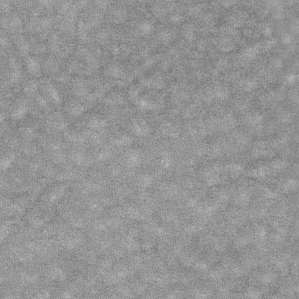
Label: frost